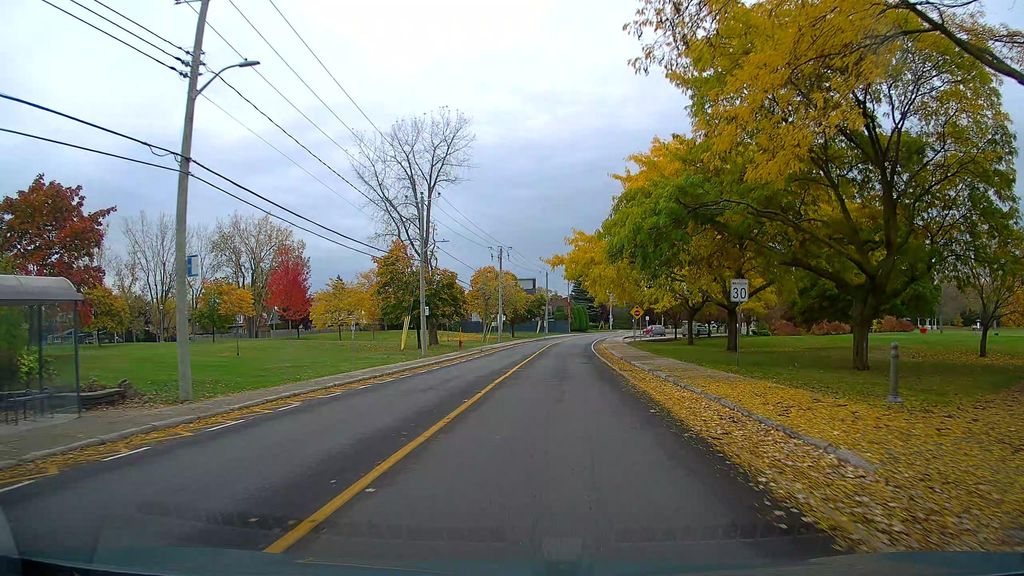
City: montreal